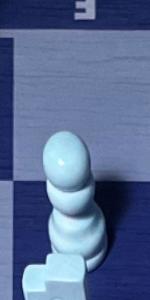
Label: Pawn_White